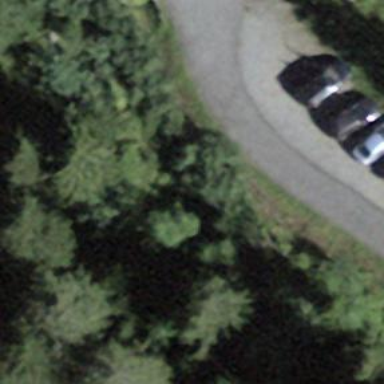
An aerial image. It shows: Parking area.